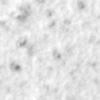
Label: no_change